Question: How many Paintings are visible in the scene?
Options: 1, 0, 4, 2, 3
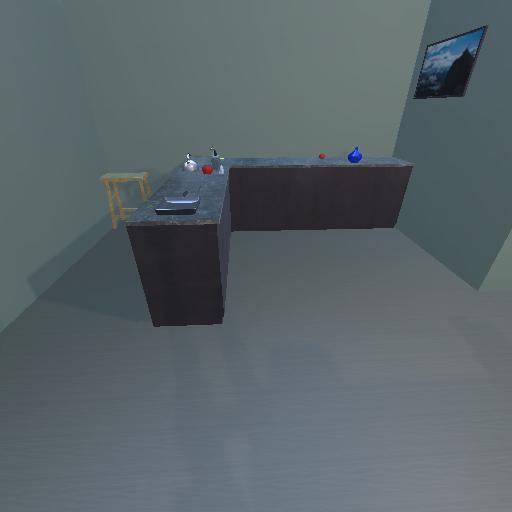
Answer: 1